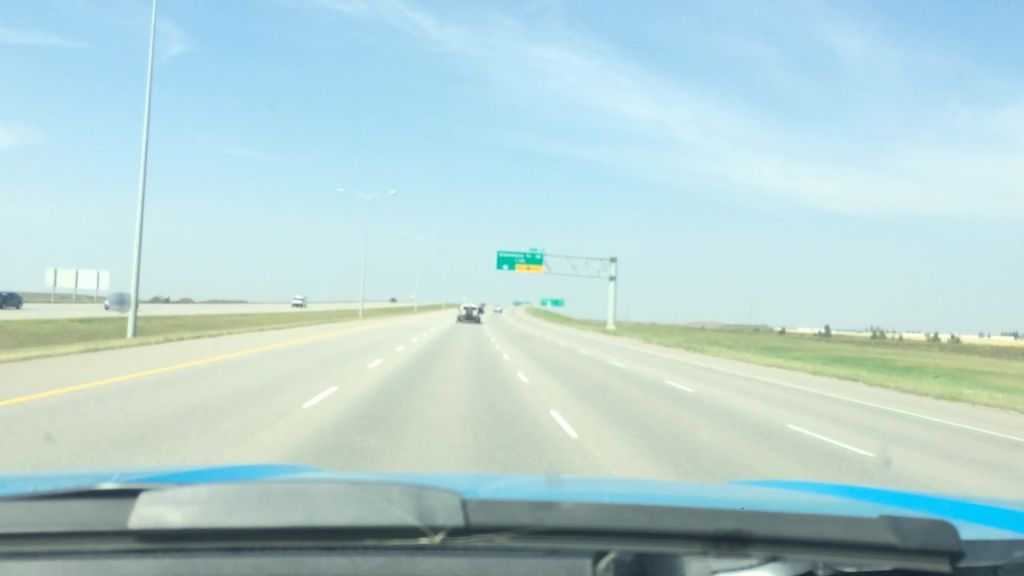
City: calgary